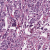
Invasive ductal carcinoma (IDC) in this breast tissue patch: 1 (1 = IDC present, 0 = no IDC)